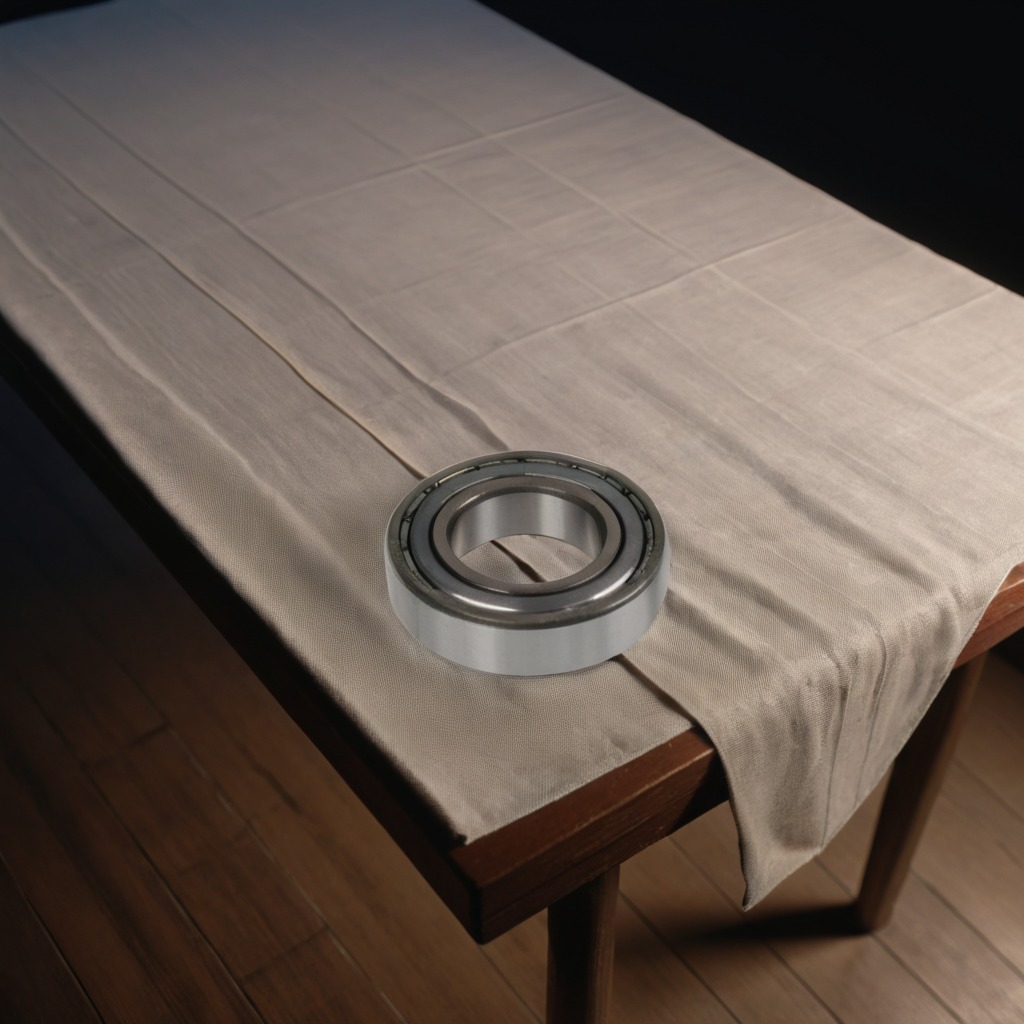
A metal ball bearing is lying on the wooden table.